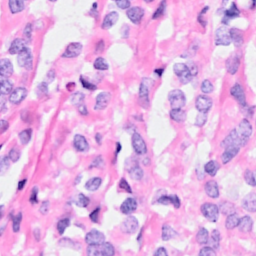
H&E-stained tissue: Breast